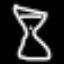
Label: hourglass